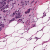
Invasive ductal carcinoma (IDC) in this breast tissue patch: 1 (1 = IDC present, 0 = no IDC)